Interaction volume radius: 5 \u00c5
Interaction volume height: 10 \u00c5
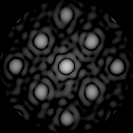
Disorder parameter: 0.1259